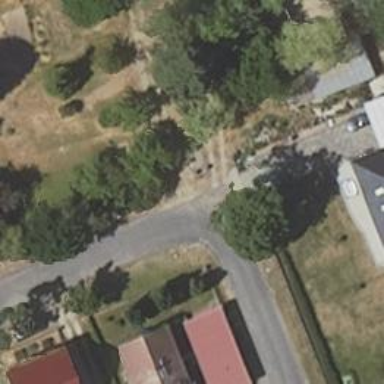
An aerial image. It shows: Smooth asphalt road in residential area.